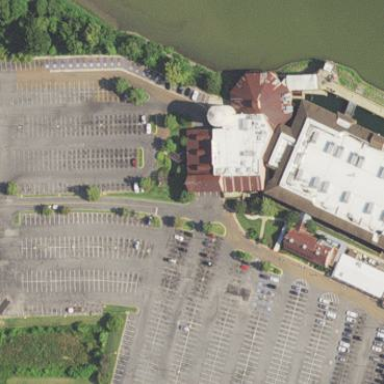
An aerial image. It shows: Casino.